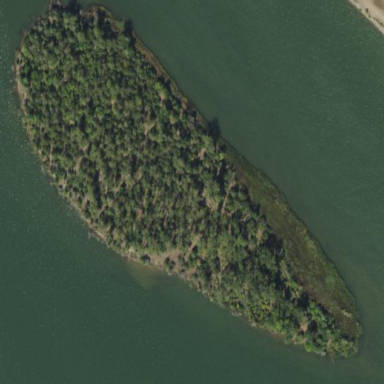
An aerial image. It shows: Islet surrounded by woodland.